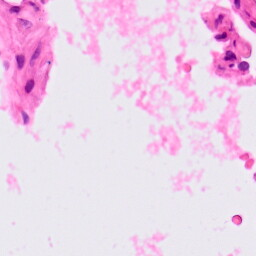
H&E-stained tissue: Lung